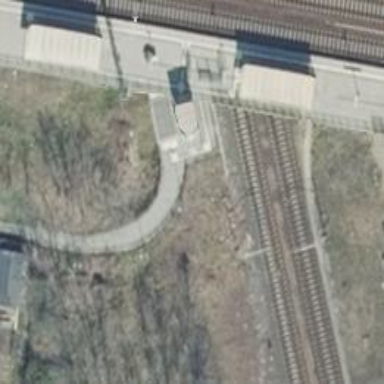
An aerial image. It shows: Entrance to train station.